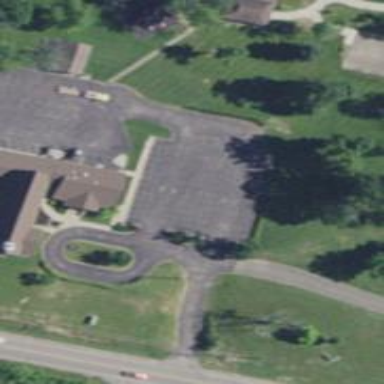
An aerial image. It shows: Parking area.